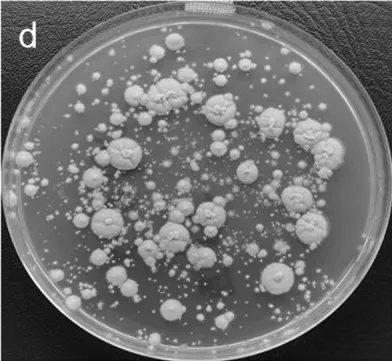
Colonies grown at 28. C, and ,37. C with bone marrow bone cultured in 16 days. Yeast-like colonies.
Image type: radiology (ct)